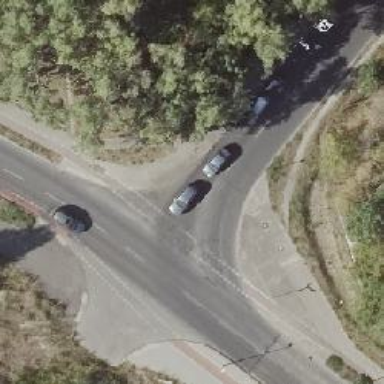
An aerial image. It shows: Tertiary road with asphalt surface and lane markings.